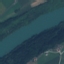
Land use / land cover class: River